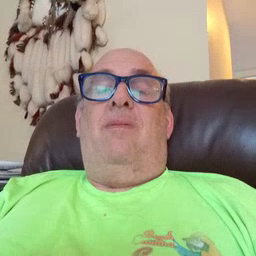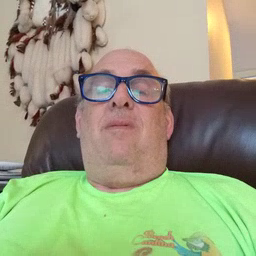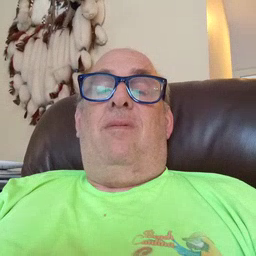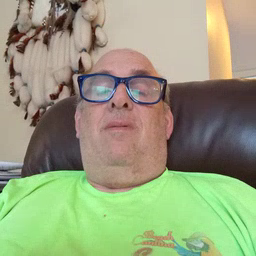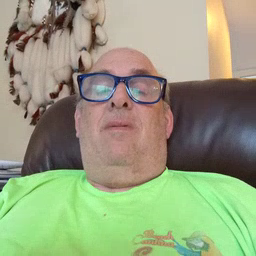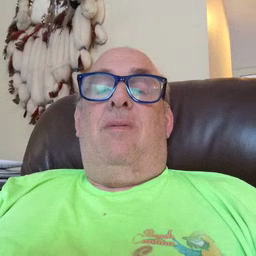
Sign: finger